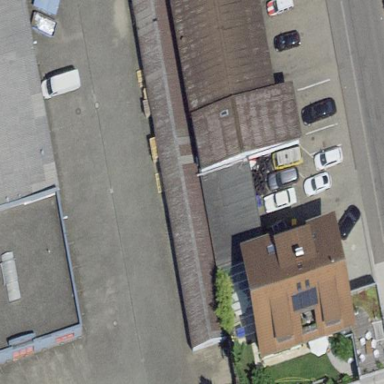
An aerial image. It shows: Commercial building housing car repair shop.